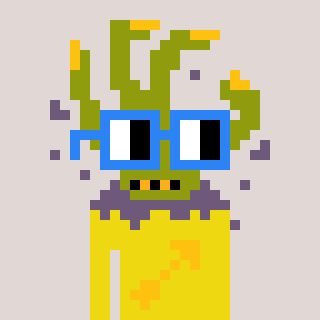
a pixel art character with square blue glasses, a zombie-hand-shaped head and a yellow-colored body on a warm background